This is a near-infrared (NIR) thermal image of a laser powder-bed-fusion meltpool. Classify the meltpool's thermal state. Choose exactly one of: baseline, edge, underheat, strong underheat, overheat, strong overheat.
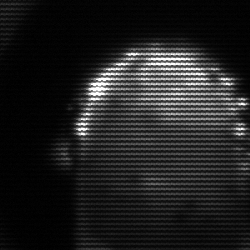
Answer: baseline